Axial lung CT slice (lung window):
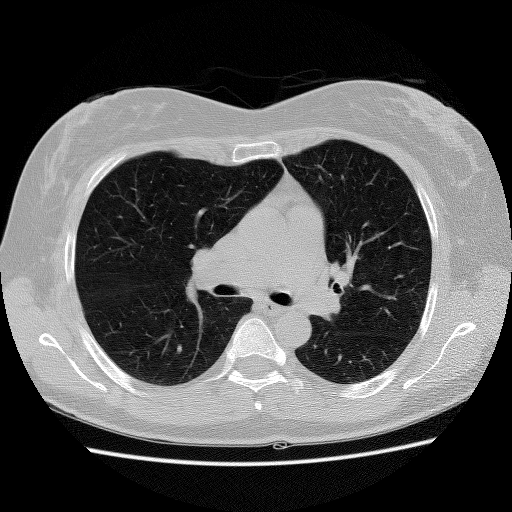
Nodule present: no